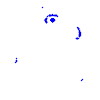
Particle: pion